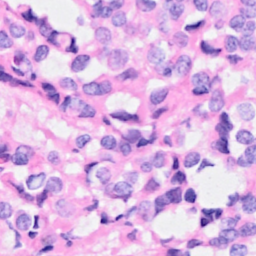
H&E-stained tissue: Breast